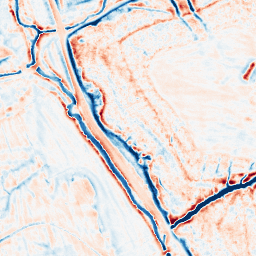
Category: edge_preserving
Decomposition family: bilateral
Decomposition parameters: d: 15
sigma_color: 100
sigma_space: 100
Upsampling method: quadratic
Upsampling parameters: scale: 2
Upsampling scale: 2